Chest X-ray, AP view. Patient: 53 years old, sex M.
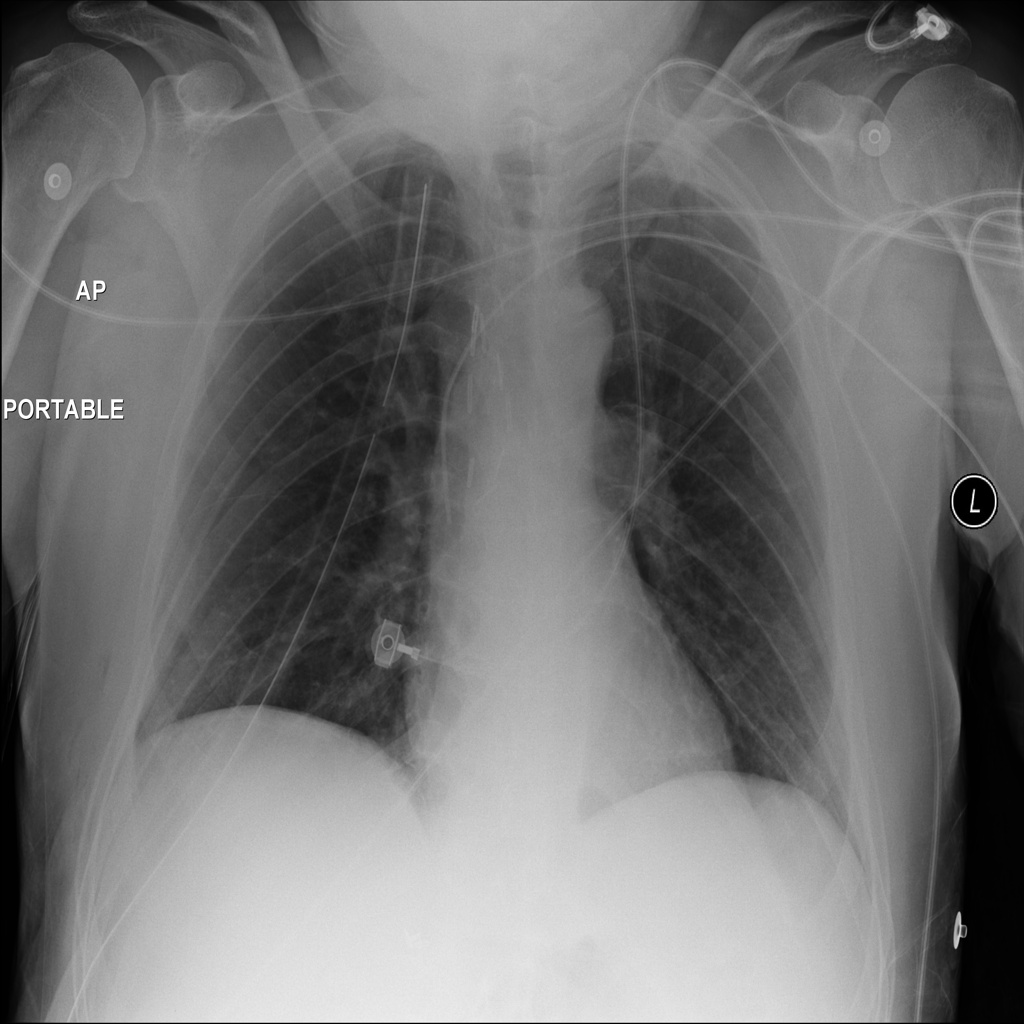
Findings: Emphysema